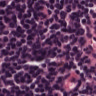
Metastatic tissue present: no